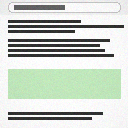
Screen state: on